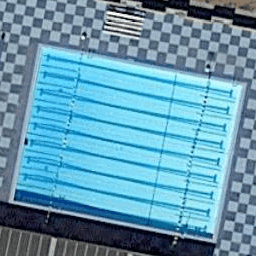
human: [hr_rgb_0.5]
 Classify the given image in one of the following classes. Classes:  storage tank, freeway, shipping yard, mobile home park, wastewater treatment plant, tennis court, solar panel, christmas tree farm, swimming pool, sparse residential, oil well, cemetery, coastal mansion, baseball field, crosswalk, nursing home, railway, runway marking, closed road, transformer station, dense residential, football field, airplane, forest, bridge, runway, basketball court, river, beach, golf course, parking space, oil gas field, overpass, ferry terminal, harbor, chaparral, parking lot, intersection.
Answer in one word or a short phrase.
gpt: swimming pool